Field crop: tomato
Growth stage: 2
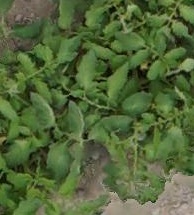
Species: tomato